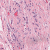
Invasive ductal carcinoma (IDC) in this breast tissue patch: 1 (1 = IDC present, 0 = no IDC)